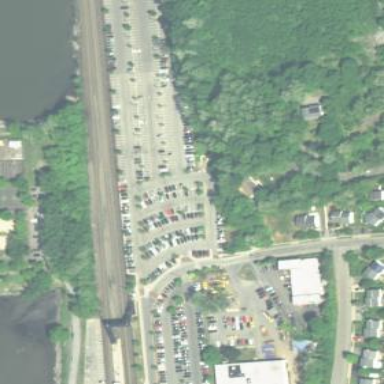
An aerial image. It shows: Parking area with park and ride facility.